Question: Windows 7(?) introduced a new message box feature (I'm not sure what it is called so I've uploaded a picture). How can I create such a box in C# with WinForms?

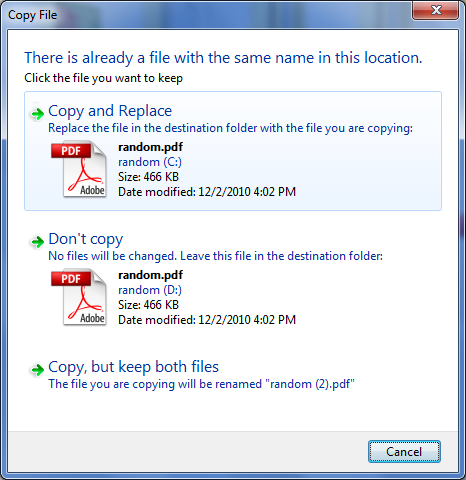
Answer: As Hans Passant pointed out, the TaskDialog .NET API is provided by the <URL> about task dialogs and other functionality provided by the API.